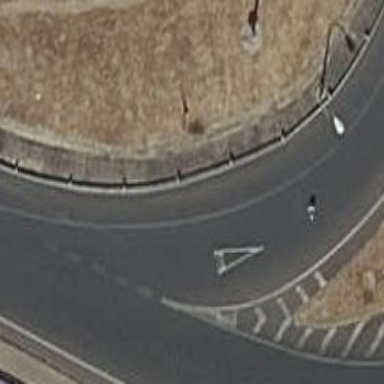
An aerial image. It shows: Road with "give way" sign.